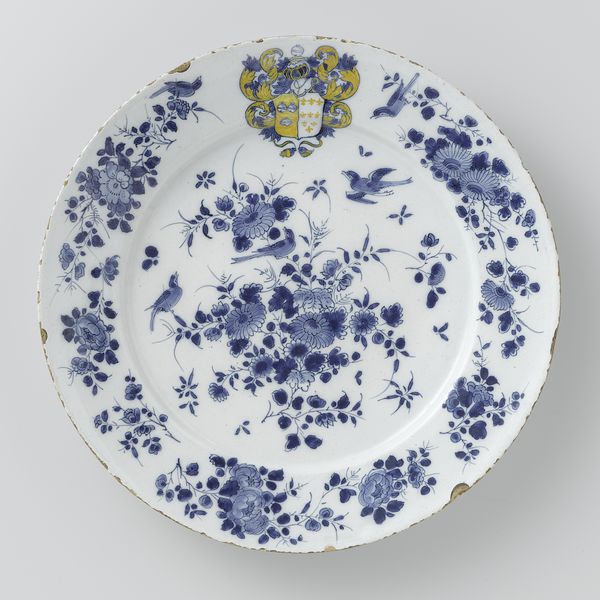
Titel: Bord met Chinees geïnspireerde bloemdecoraties
Künstler: De Metaale Pot
Standort: Amsterdam
Institution: Rijksmuseum
Schlagwörter: blue, fancy, white, gold, old, yellow, flowers, plant, flower, food, grass, plants, coat, bird, birds, wings, ancient, arms, leaves, antique, art, coat of arms, crest, ceramic, floral, beautiful, dutch, medal, china, dish, plate, wappen, porcelain, porcellain, stem, meal, emblem, porcellan, worn, brids, chipped, delft, hand painted, herald, pedal, utensil, meissen, gold edging